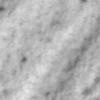
Label: no_change